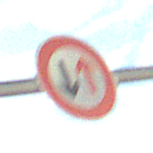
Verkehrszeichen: VorrangDesGegenverkehrs
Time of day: MorningAfternoon
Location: Outdoor (RoadRail)
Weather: PartlyCloudy
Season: NotSpecified
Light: Natural